Question: I have some themes that can't be found by searching:
'@installed @category:"themes"'
And I don't think they come built-in.
How to uninstall those themes?

Actual theme names typed here for easier searching:
'''
PowerShell ISE
Quiet Light
Solarized Light
Abyss
Kimbie Dark
Monokai
Monokai Dimmed
Red
Solarized Dark
Tomorrow Night Blue
'''
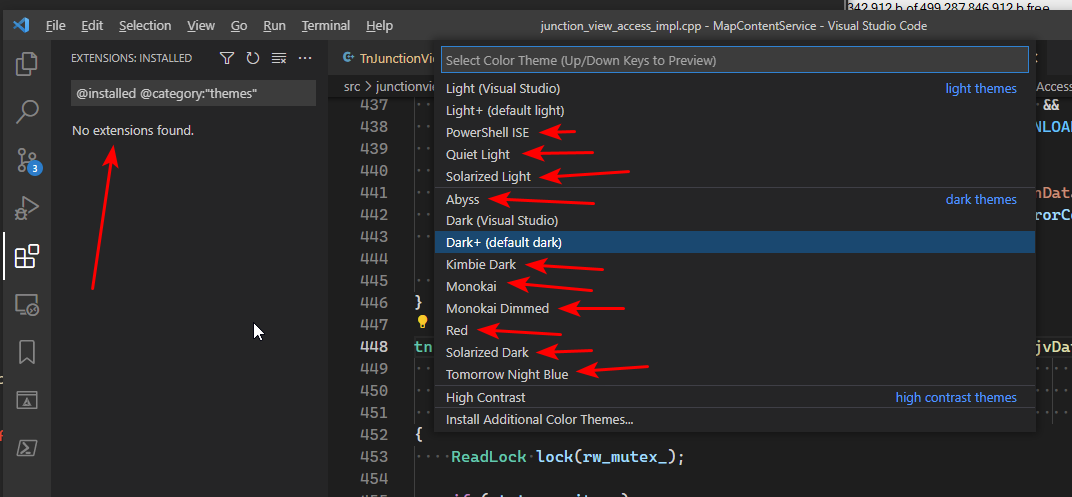
Answer: First I want to address that these themes you mentioned are all .
To remove those themes from coming to the list, go to Extensions and type '@builtin', then disable the unnecessary themes.
<URL>